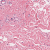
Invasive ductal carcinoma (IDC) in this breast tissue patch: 0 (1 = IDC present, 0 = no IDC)